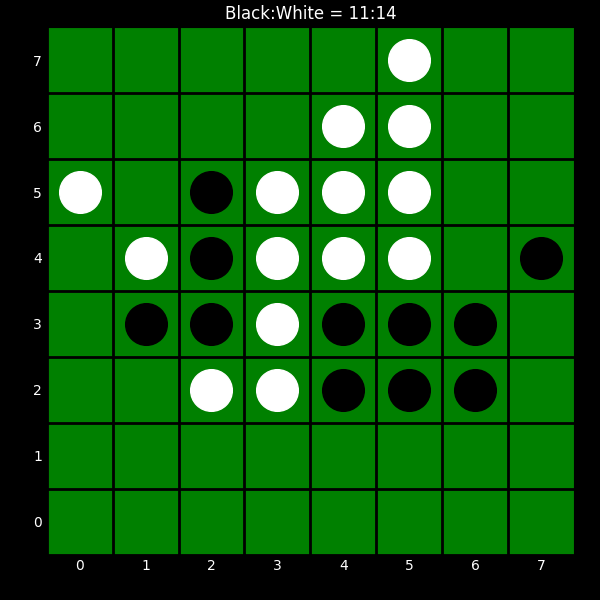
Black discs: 11
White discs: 14